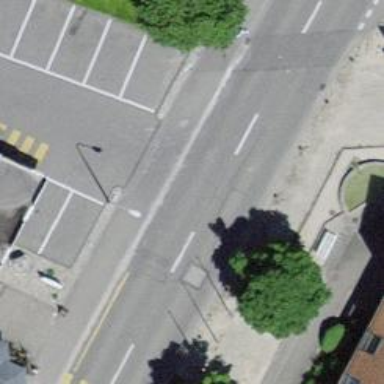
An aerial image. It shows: Secondary road with asphalt surface and sidewalk on the left side.